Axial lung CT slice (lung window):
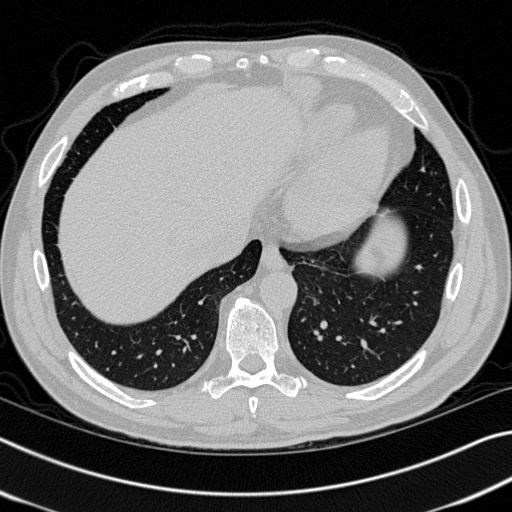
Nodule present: no